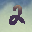
Label: 2